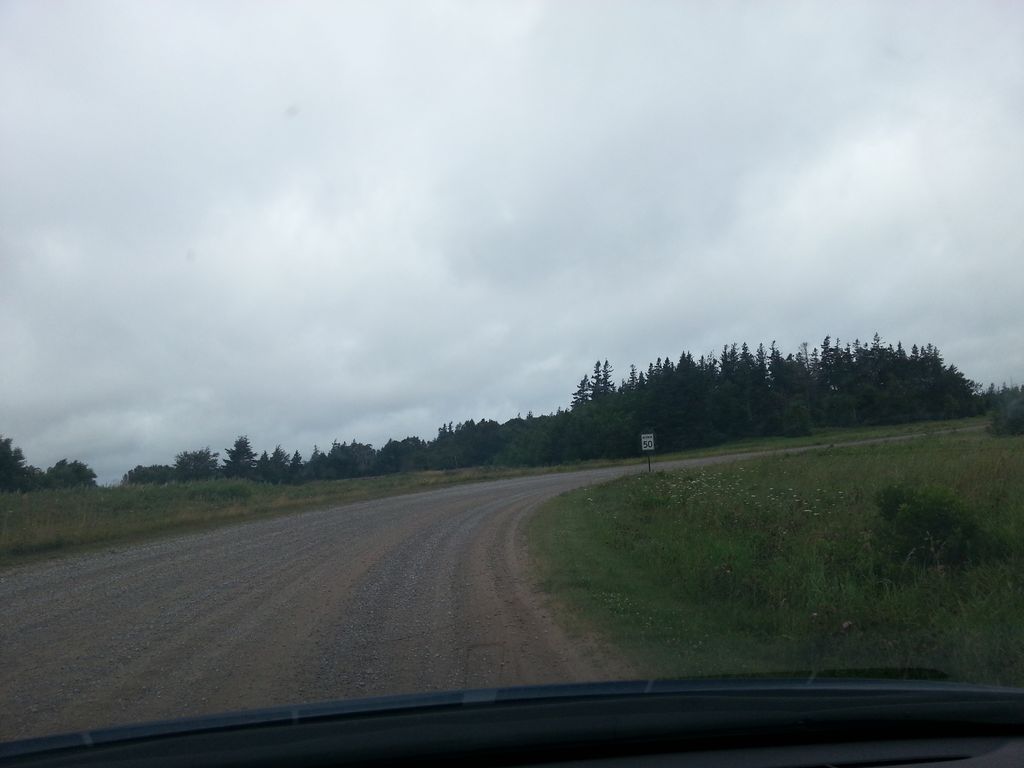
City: charlottetown